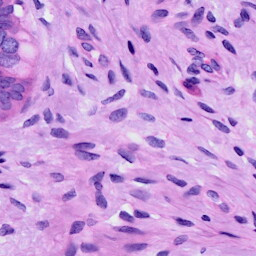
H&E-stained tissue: Cervix